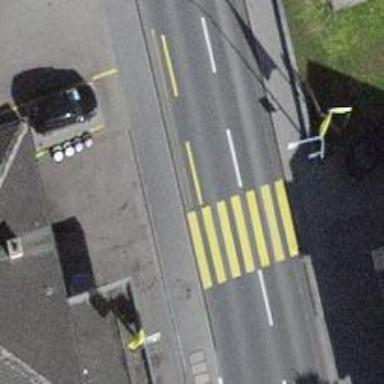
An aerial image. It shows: Uncontrolled zebra crossing with notable zebra markings.